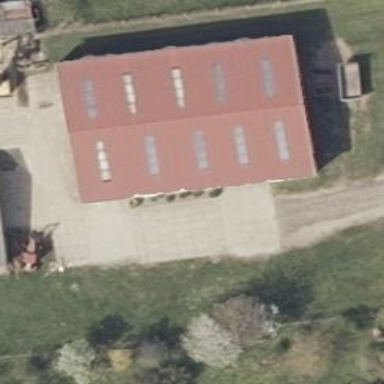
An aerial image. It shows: Farm auxiliary building with gabled roof oriented along its length.